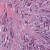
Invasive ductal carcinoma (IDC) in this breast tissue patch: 1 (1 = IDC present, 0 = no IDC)